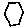
Label: hexagon